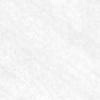
Label: no_change